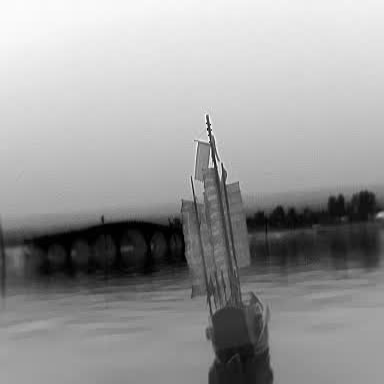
There is a sailboat in the infrared image.